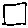
Label: square